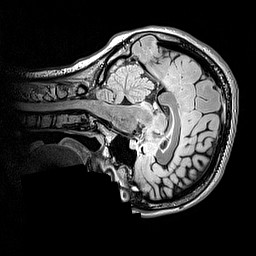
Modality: FLAIR
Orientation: sagittal
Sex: female
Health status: ill
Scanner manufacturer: siemens
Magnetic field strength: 3 T
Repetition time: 5 s
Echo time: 0.388 s